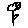
Label: flower